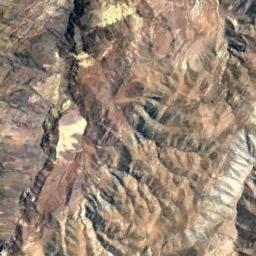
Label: mountain